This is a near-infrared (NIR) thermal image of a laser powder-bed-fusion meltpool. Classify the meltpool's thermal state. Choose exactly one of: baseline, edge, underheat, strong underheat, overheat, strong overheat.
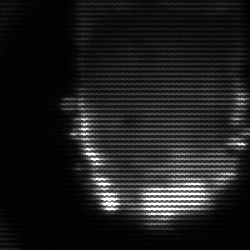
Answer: baseline